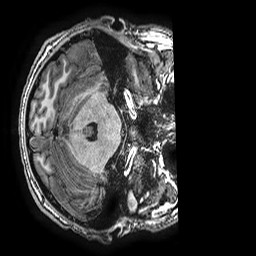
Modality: T1w
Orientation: axial
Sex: male
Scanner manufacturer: ge
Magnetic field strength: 3 T
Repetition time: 0.007644 s
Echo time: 0.003468 s